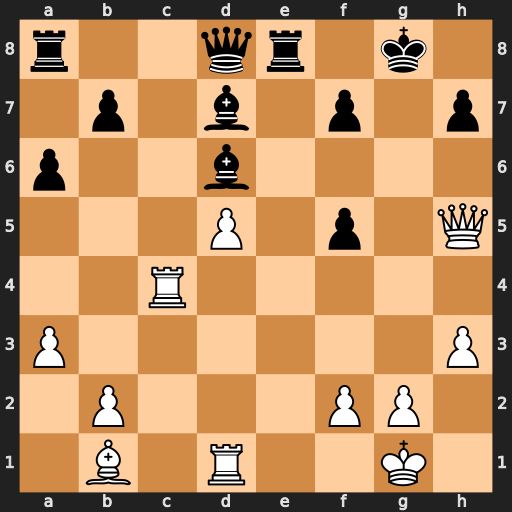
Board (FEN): r2qr1k1/1p1b1p1p/p2b4/3P1p1Q/2R5/P6P/1P3PP1/1B1R2K1
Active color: w
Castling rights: -
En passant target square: -
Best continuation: Rg4+ Kh8 Rh4 Qxh4 Qxh4